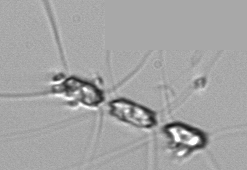
Label: Chaetoceros_didymus_TAG_external_flagellate